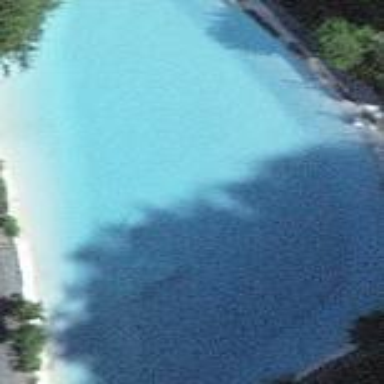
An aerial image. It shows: Pond with natural water.